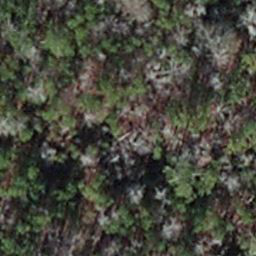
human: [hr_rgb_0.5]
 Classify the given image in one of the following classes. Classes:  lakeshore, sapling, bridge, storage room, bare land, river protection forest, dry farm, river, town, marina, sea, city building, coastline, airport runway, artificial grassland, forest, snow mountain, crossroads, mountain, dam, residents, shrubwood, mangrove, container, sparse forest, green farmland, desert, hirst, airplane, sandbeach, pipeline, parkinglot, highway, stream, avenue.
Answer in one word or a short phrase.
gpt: sapling